Question: I'm designing my first user interface completely from code by hand (with no use of any "drag and drop" IDE).
Therefore I've run into a problem with one form.
As you can see here in my layout screenshot:

The textFields in red are not aligned with the From radio button. Same problem with the textfields in blue not aligned with the label "To:". They look like they are not aligned by one line but I'm using the same value for 'gridy', in the "From:" radio button and "To:" label.
The ones in green are slightly not aligned as well.
I've been all over my code but I can't find where's the mistake. Could someone help me out on aligning them properly?
'''
public void layoutComponents()
{
//add to the layout (what is above )
setLayout(new GridBagLayout());
GridBagConstraints gc = new GridBagConstraints(); //class that specifies where goes what we want
////////// Insert and Align Labels and Fields //////////
gc.weightx = 1; // how much space it takes relatively to other cells
gc.weighty = 1; // how much space it takes relatively to other cells
gc.fill = GridBagConstraints.NONE;
//specify to wich side it will stick to
gc.anchor = GridBagConstraints.LINE_START; // stick to the right hand side
Insets fivePixels = new Insets(0, 0, 0, 5);// adds 5 pixels of spcae to the right
Insets zeroPixels = new Insets(0, 0, 0, 0);
gc.gridx = 0;
gc.gridy = 0; //y increase downwards
gc.insets = fivePixels;
add(dataSourceBoldLabel, gc);
gc.gridy = 1; //second row
add(sourceTableLabel, gc);
gc.gridy = 2;
add(processDataPeriodLabel, gc);
gc.gridy = 5;
add(resultsBoldLabel, gc);
gc.gridy = 6;
add(writeResultsToNewTableRadio,gc);
gc.gridy = 7;
add(writeResultsToExistingTableRadio, gc);
gc.gridy = 8;
add(processDataOptionsLabel, gc);
gc.gridy = 9;
add(accessSessionTimeThresholdLabelLabel, gc);
gc.gridy = 10;
add(transitionTimeThresholdLabelLabel, gc);
/////////// Second Column X = 1 ////////////
gc.insets = zeroPixels;
gc.gridx = 1;
gc.gridy = 1;
add(sourceTables, gc);
gc.gridy = 2;
add(allRadio, gc);
gc.gridy = 3;
add(fromRadio, gc);
gc.gridy = 4;
gc.anchor = GridBagConstraints.LINE_END;
add(toLabel, gc);
gc.anchor = GridBagConstraints.NORTHWEST;
gc.gridy = 6;
add(newTableField, gc);
gc.gridy = 7;
add(resultsTables, gc);
gc.gridy = 9;
add(accessSessionTimeThresholdField,gc);
gc.gridy = 10;
add(transitionTimeThresholdField, gc);
gc.anchor = GridBagConstraints.NORTHWEST; //push the buttom to the top
gc.gridy = 15;
add(start, gc);
////////////////// Third Column X = 2 //////////////////
gc.gridx = 2;
gc.gridy = 4;
add(fromDateField, gc);
gc.gridy = 5;
add(toDateField, gc);
///////////////// 4th Column X = 3 /////////////////////
gc.gridx = 3;
gc.gridy = 4;
add(fromTimeField, gc);
gc.gridy = 5;
add(toTimeField, gc);
}
'''
}
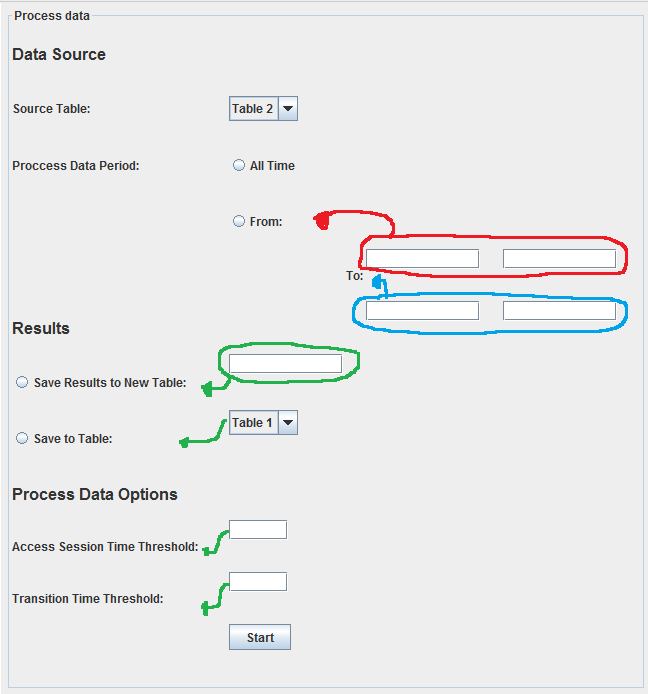
Answer: I've found the problem.
It was on the gc.anchor = GridBagConstraints.X where X is the direction. I was using different directions when I should keep it constant or match both columns and line with the correct direction.